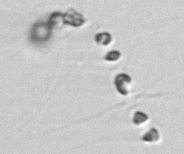
Label: Chaetoceros_socialis